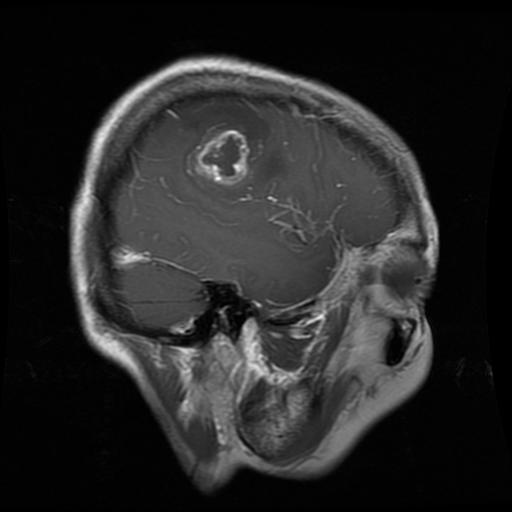
Label: glioma